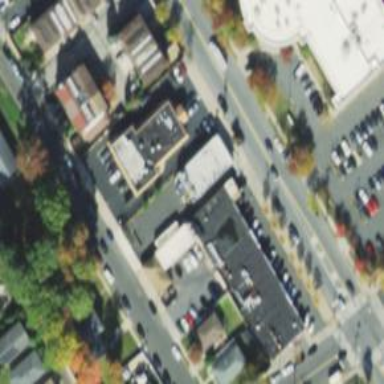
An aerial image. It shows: Pharmacy providing healthcare services.